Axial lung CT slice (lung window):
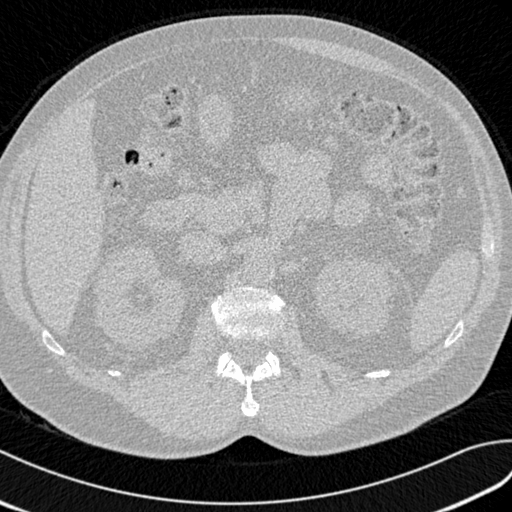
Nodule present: no